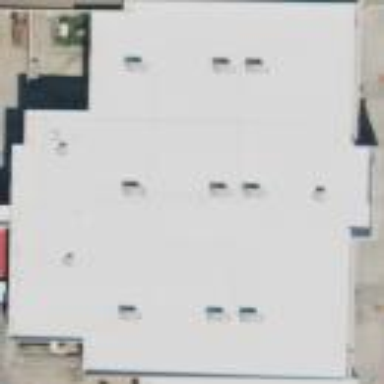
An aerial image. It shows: Commercial building.